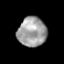
Tissue: prostate
Cell type: T cells
Senescence score: 0.3122
Nuclear area (px): 829
Mean DAPI intensity: 159.834